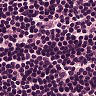
Metastatic tissue present: no